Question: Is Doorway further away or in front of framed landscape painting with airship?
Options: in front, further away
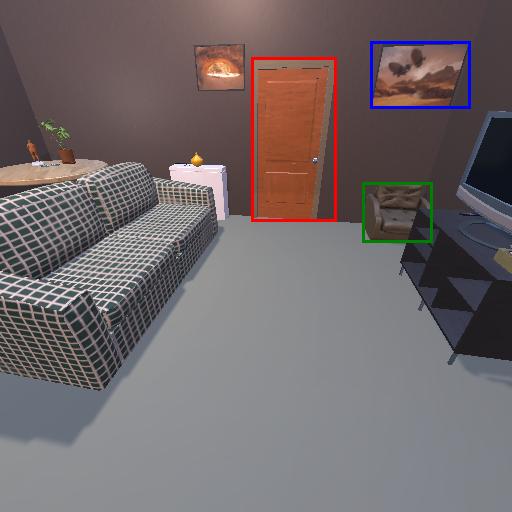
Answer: in front